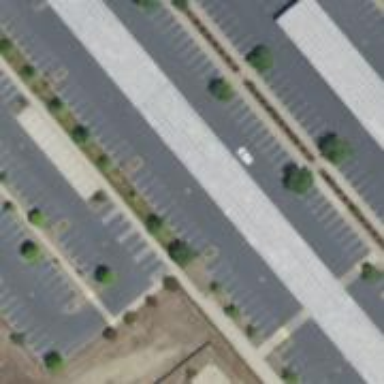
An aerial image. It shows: Solar photovoltaic panel generator on the roof of building.